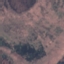
Label: HerbaceousVegetation